Aerial crown-view tile of a tropical tree (Barro Colorado Island, Panama), acquired 20240813:
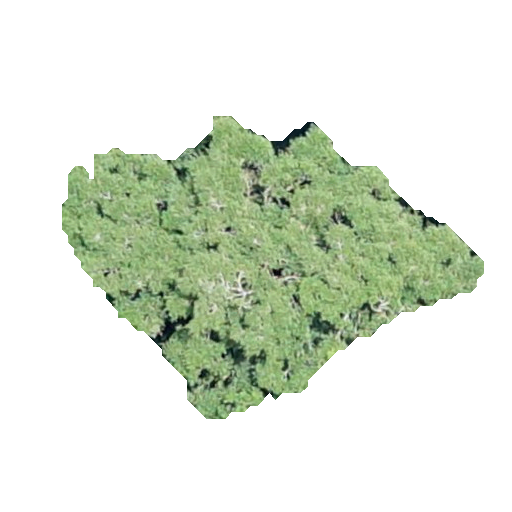
Species: Brosimum alicastrum
GBIF accepted scientific name: Brosimum alicastrum
Crown area: 112.15 m²